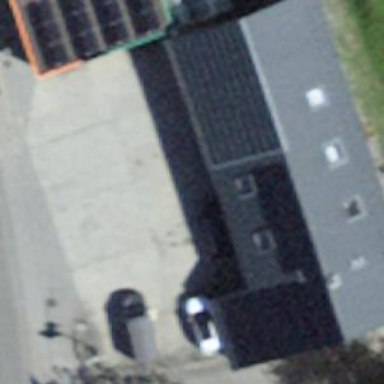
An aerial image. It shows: Building used as car repair shop.